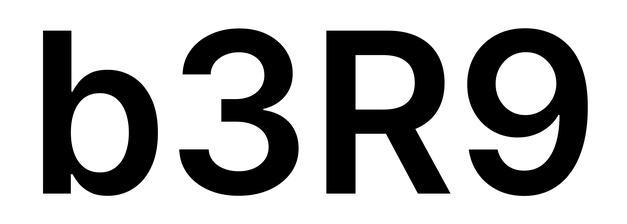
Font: Inter_SemiBold